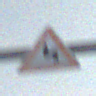
Verkehrszeichen: DoppelkurveZunaechstLinks
Umgebung: Outdoor, Nature
Tageszeit: SunriseSunset
Wetter: PartlyCloudy
Licht: Natural
Jahreszeit: NotSpecified
Kontrast: LowContrast